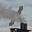
Label: 1